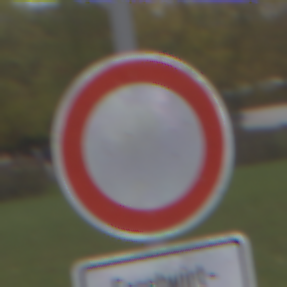
Verkehrszeichen: VerbotFahrzeugeAllerArt
Zusatzzeichen unten: BesondereFahrzeugeUndTransportgueter7
Umgebung: Outdoor, Suburban
Tageszeit: Midday
Wetter: Overcast
Licht: Natural
Jahreszeit: NotSpecified
Kontrast: LowContrast